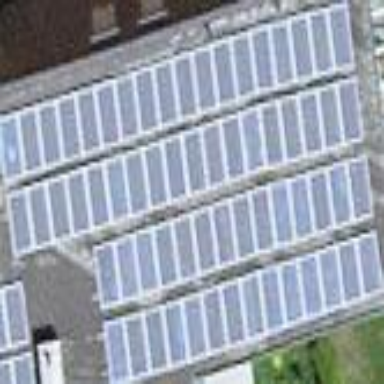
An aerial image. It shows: Small solar photovoltaic panel generator is producing electricity.